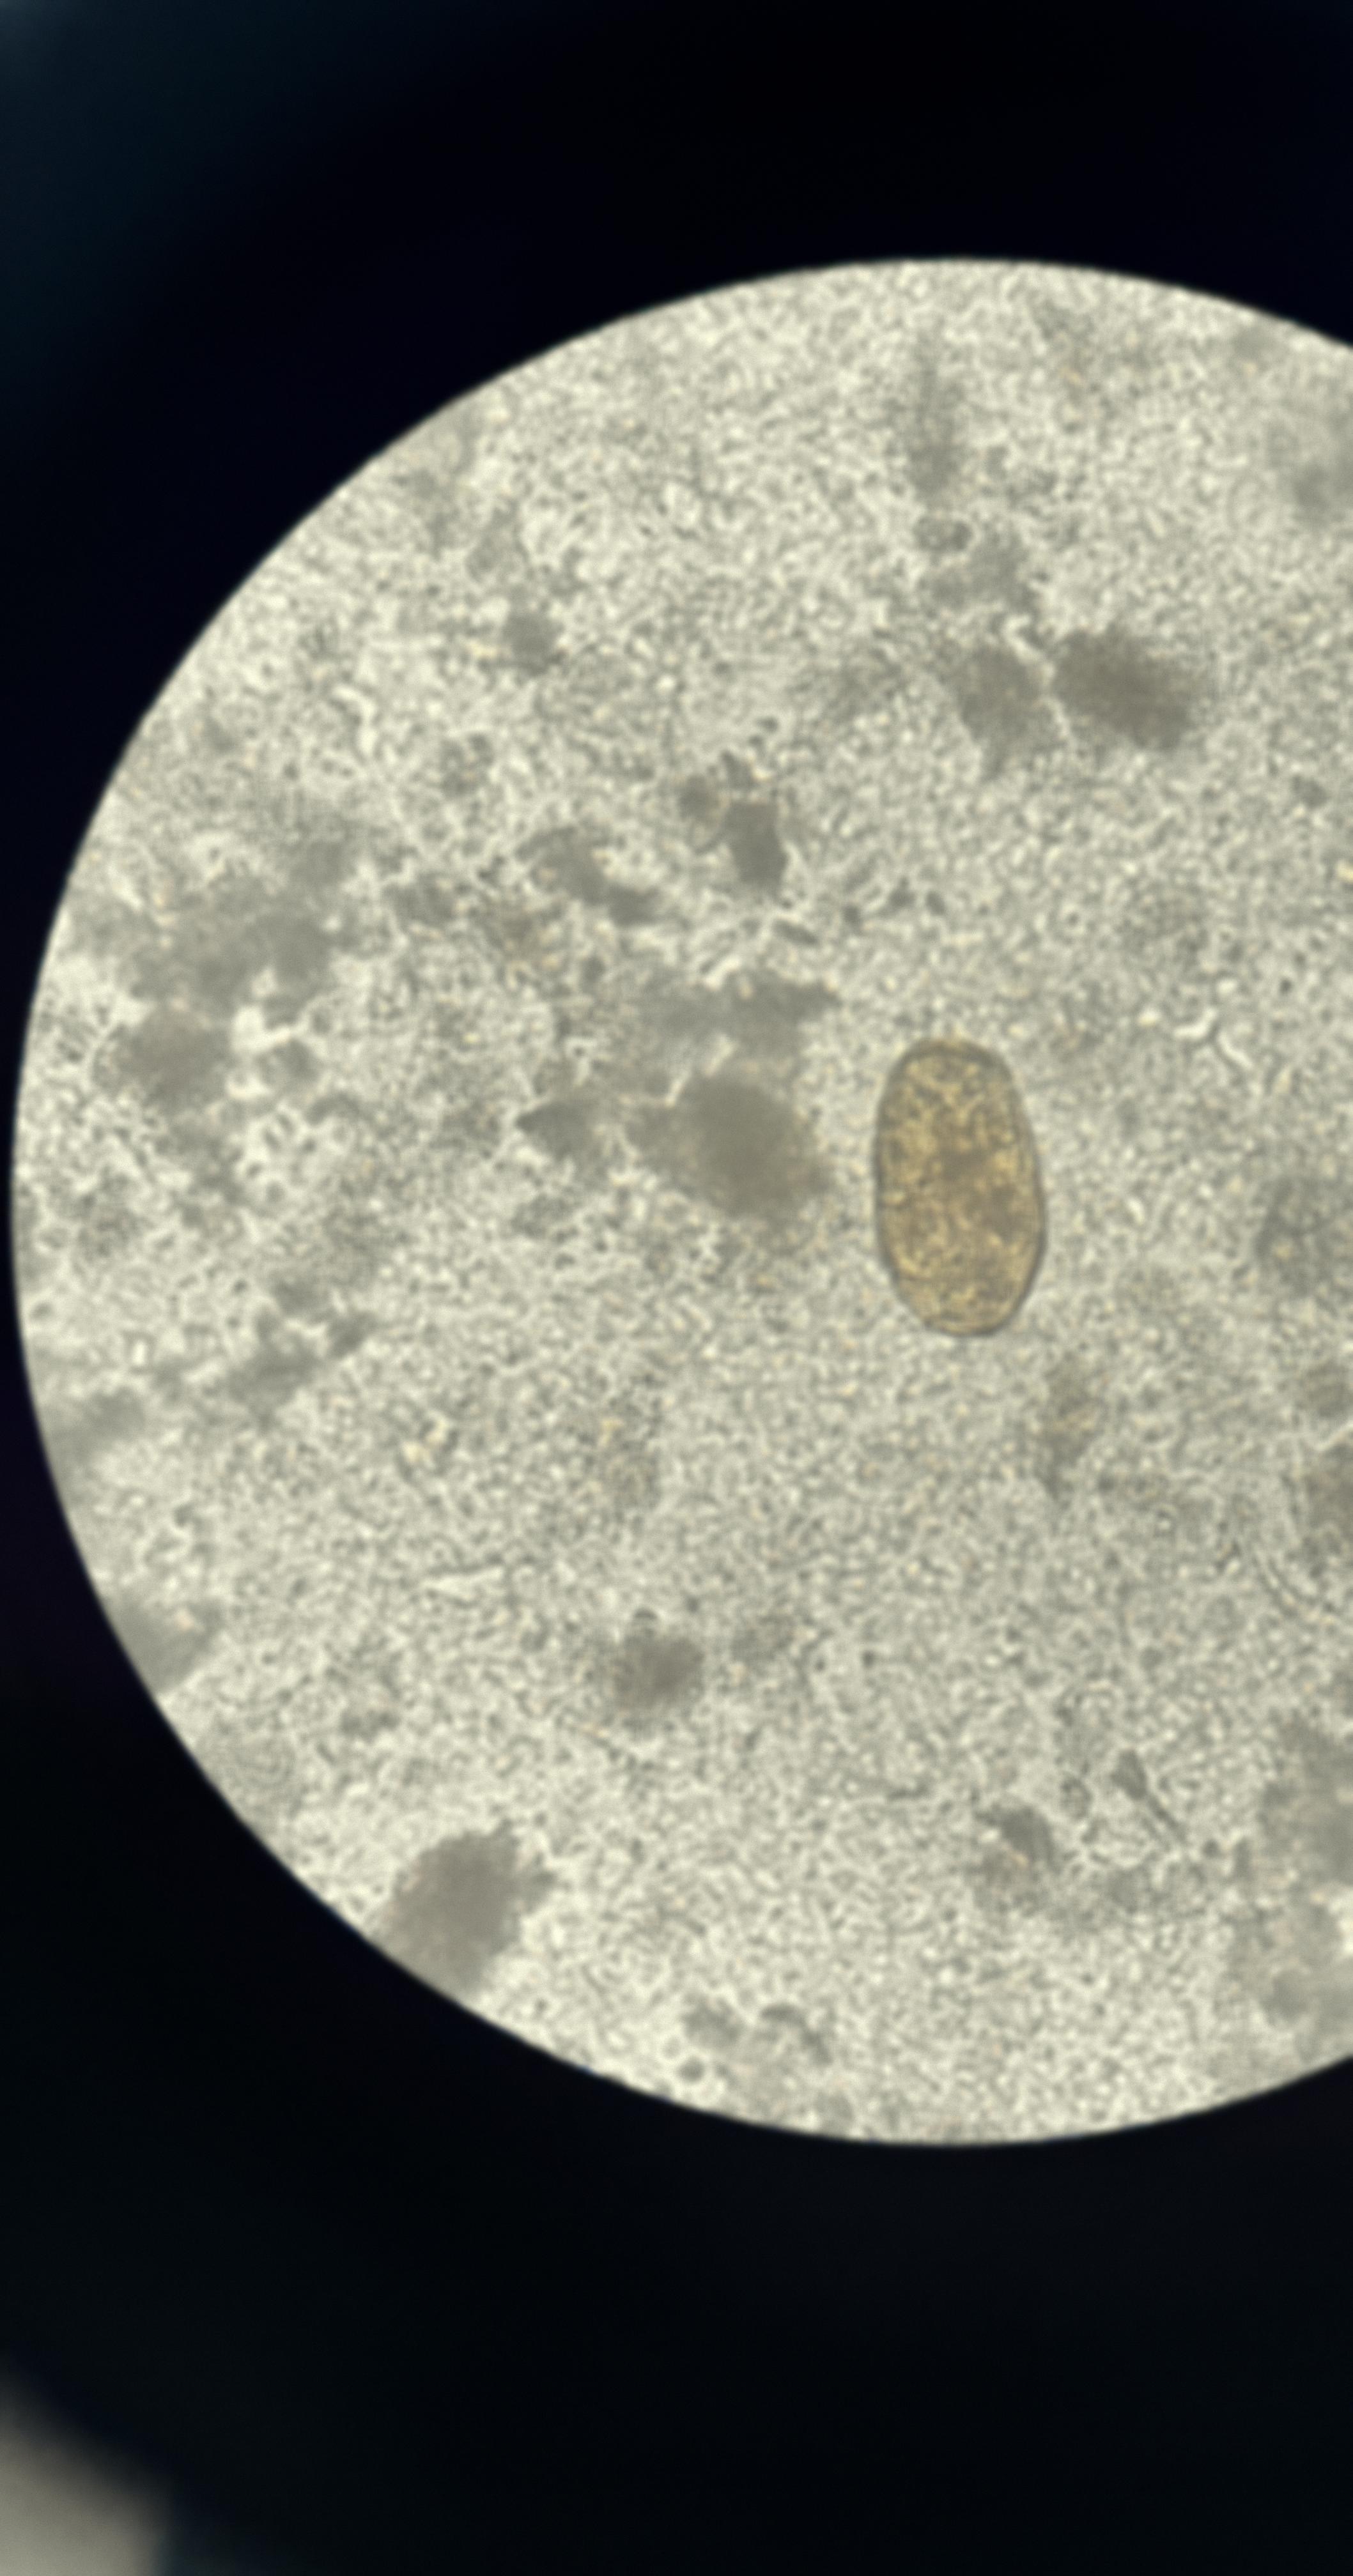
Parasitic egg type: Paragonimus spp